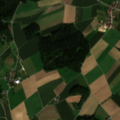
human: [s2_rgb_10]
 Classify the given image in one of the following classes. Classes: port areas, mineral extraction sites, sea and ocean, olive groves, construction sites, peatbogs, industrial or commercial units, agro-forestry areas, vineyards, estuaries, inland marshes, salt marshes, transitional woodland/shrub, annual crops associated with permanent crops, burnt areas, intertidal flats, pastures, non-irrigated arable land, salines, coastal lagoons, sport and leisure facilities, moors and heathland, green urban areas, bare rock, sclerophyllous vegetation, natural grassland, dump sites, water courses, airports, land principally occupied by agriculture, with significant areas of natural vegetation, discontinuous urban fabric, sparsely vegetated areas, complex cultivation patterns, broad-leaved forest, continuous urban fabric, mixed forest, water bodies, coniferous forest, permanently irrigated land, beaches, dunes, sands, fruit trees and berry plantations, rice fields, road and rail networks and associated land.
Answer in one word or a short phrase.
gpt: non-irrigated arable land, coniferous forest